Question: im building simple project with phonegape using cli i created the project folder successfully but when i build it using build command or build release it show me
and there is no bin folder or any apk files i tried build android --release and it is not working
i installed java ,Apache ant and android sdk correctly .
i think there is something wrong with apache ant but i didn't know what is that
i want generate apk file help
phonegap version is 4.2.0-0.24.2
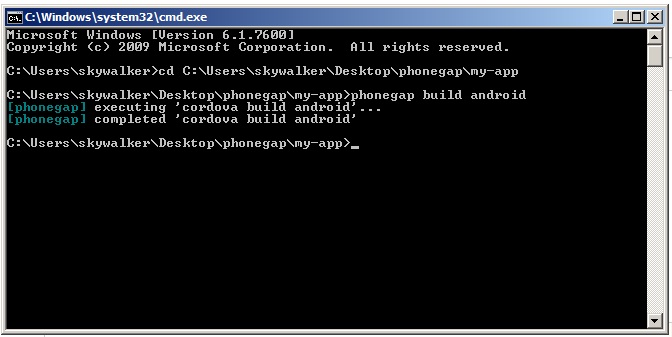
Answer: Since your command is successfully ran, the Ant, Android SDK and Java are correctly installed since it would detect those missing.
And since the command is successfully ran, you should be able to find the files under 'platforms/android/bin'.